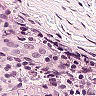
Metastatic tissue present: yes